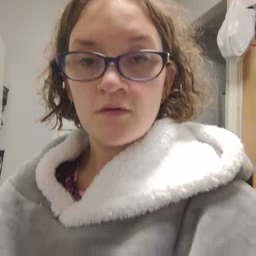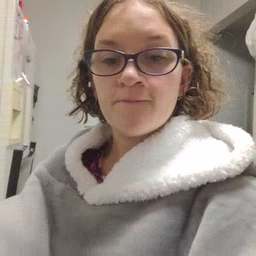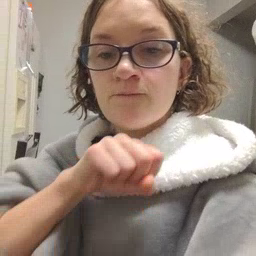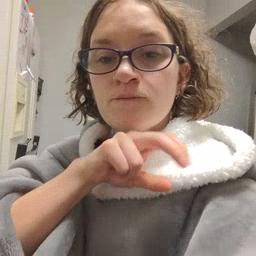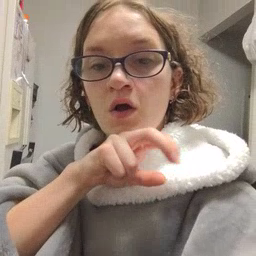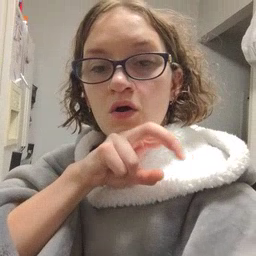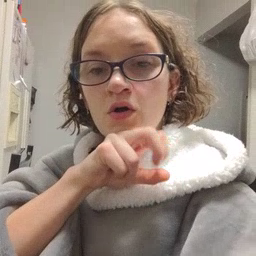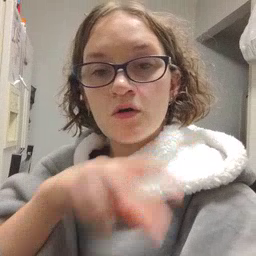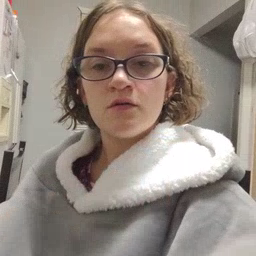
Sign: frog